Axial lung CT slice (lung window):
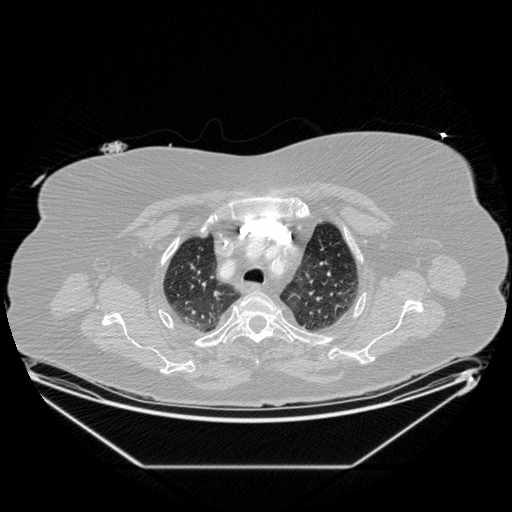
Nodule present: no